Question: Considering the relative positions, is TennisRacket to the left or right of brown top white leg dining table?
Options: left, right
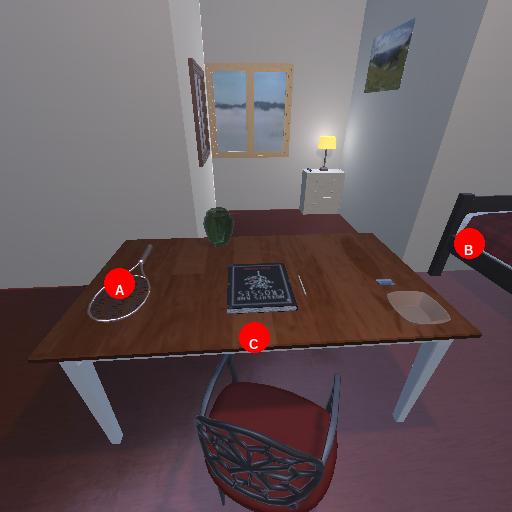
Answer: left